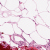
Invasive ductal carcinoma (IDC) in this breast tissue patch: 0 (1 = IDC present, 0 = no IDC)